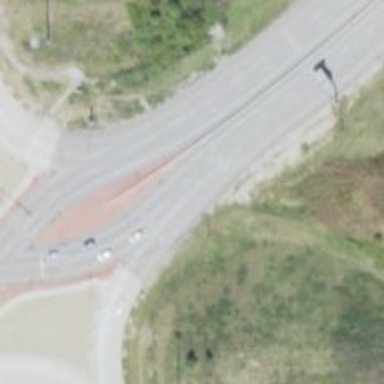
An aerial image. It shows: Primary highway with asphalt surface and Diverging Diamond Interchange (DDI) junction.